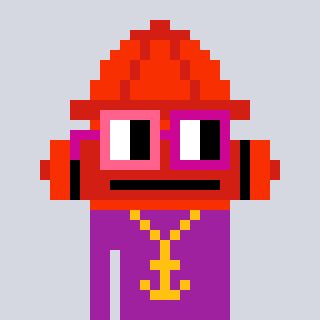
a pixel art character with square pink and red glasses, a fire hydrant-shaped head and a magenta-colored body on a cool background